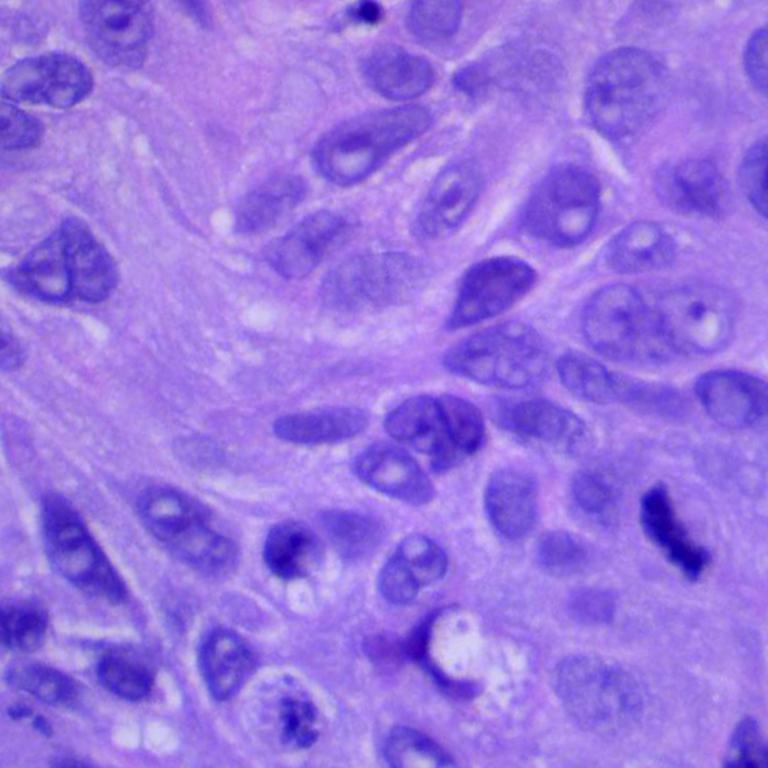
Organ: lung
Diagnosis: squamous carcinomas